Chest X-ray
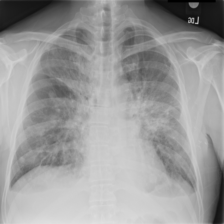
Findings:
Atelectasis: negative
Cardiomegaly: negative
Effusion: negative
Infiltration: negative
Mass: negative
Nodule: negative
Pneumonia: negative
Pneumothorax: negative
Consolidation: negative
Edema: negative
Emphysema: negative
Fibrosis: negative
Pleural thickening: negative
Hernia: negative